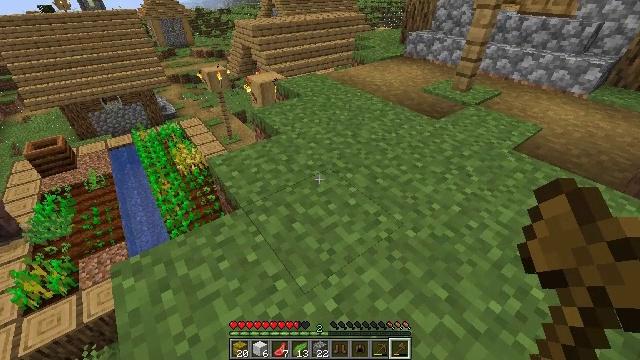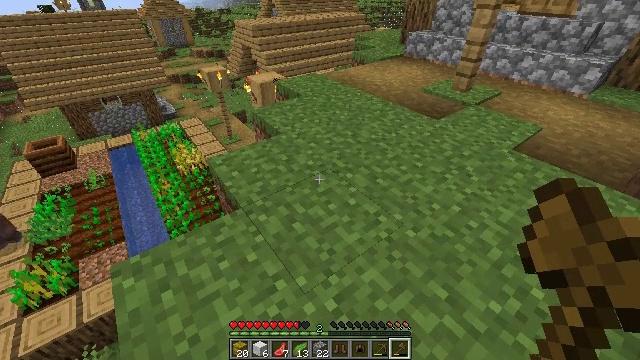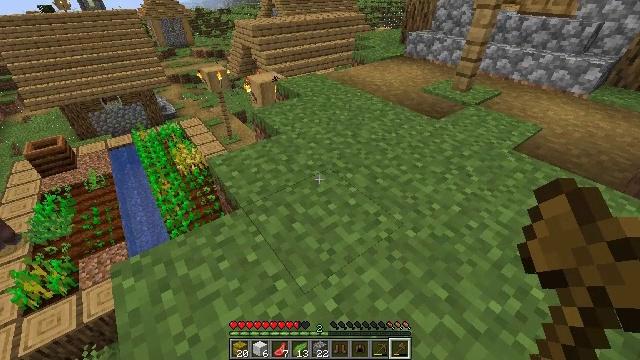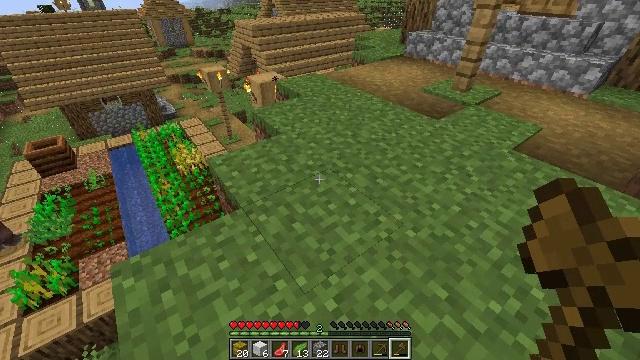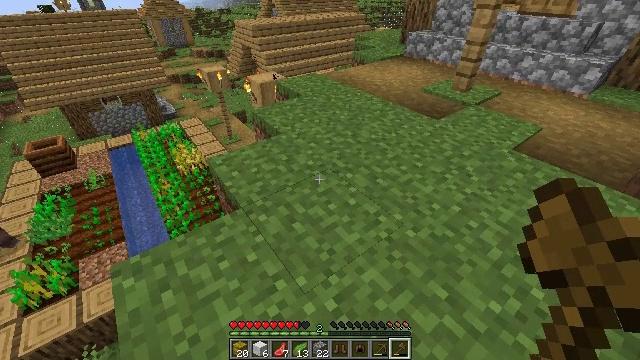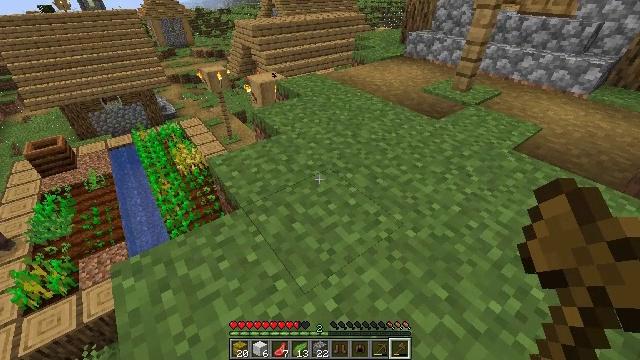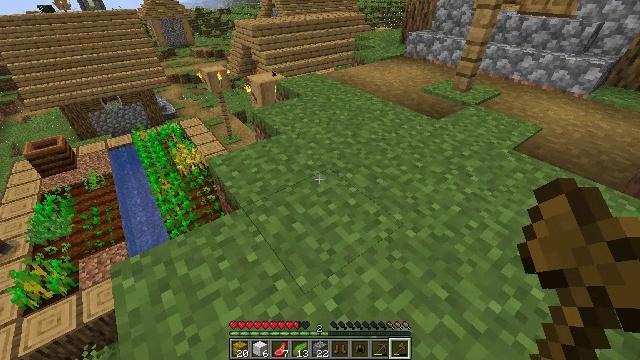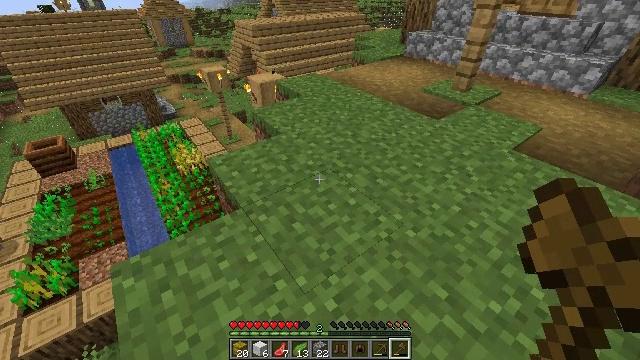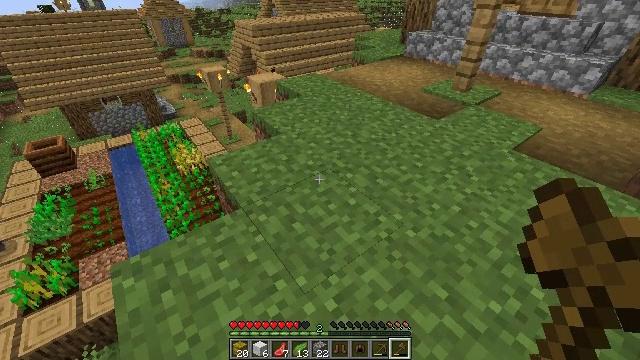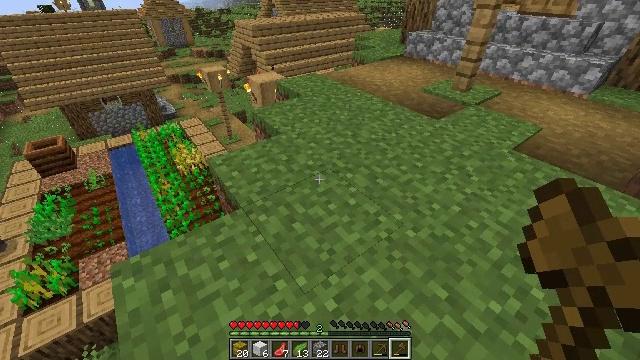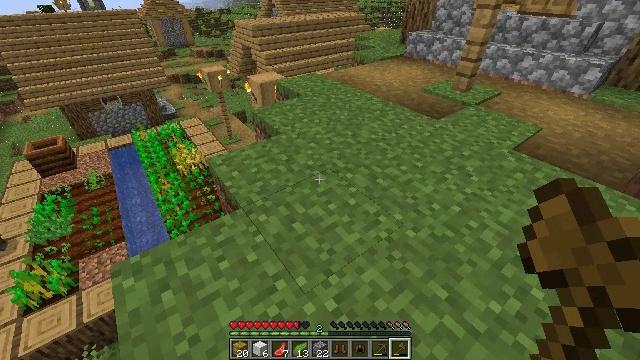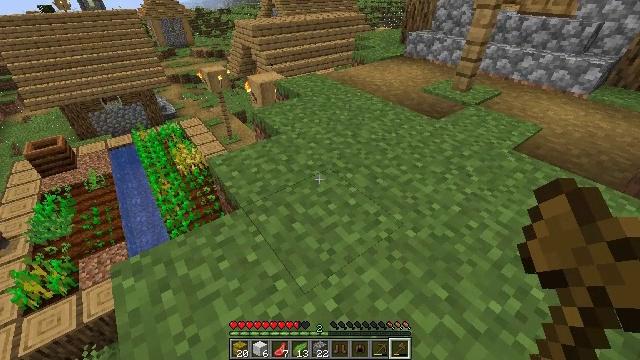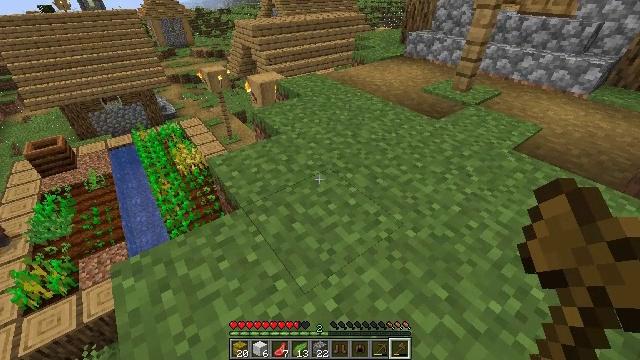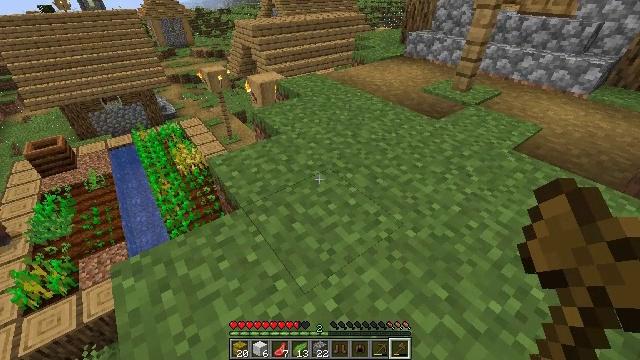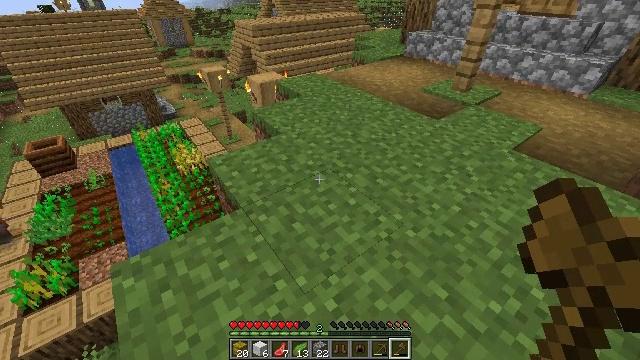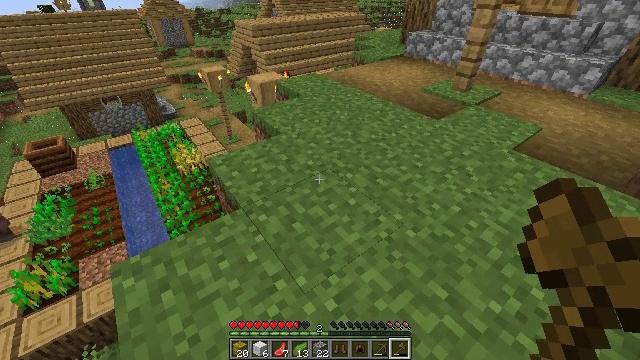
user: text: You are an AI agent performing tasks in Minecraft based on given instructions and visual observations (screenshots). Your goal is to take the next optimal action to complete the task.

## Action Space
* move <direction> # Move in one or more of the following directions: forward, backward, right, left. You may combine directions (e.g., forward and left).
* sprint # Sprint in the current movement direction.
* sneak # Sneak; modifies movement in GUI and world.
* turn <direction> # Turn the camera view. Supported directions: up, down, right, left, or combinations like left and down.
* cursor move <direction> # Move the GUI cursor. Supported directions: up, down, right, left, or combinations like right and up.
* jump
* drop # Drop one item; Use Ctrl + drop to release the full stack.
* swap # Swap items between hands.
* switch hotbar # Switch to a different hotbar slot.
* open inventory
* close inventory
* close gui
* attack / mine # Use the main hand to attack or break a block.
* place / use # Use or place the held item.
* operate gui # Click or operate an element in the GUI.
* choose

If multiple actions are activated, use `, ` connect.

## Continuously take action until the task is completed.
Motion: motion action
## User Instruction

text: Pick up the oxeye daisy.
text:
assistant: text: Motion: no_op
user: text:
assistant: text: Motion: no_op
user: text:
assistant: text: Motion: no_op
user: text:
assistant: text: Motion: no_op
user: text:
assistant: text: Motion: no_op
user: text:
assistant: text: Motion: no_op
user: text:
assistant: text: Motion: no_op
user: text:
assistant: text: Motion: no_op
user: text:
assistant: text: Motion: no_op
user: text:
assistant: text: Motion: no_op
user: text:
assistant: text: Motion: no_op
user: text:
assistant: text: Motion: no_op
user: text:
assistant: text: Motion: no_op
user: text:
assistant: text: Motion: no_op
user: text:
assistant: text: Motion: no_op
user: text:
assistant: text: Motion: no_op
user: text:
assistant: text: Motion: no_op
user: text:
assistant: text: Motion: no_op
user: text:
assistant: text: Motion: no_op
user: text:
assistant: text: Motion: no_op
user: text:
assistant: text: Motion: no_op
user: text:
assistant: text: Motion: no_op
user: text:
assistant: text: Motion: no_op
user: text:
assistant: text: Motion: move forward
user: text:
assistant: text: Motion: move forward, turn left and down
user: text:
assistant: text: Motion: move forward, turn left and down
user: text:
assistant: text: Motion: move forward
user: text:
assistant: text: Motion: move forward
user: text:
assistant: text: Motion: move forward
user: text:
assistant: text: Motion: move forward, sprint, turn right and up